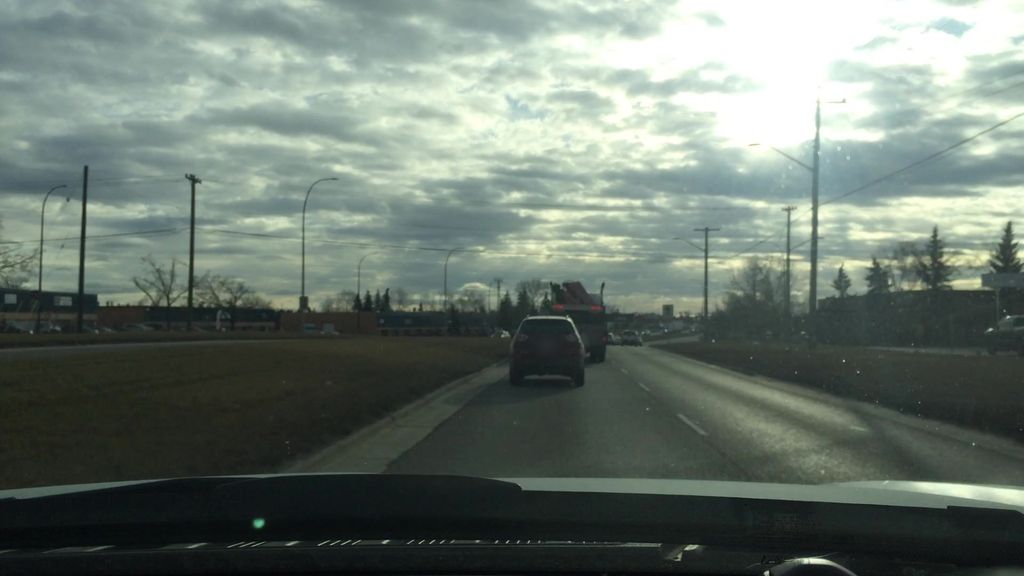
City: calgary